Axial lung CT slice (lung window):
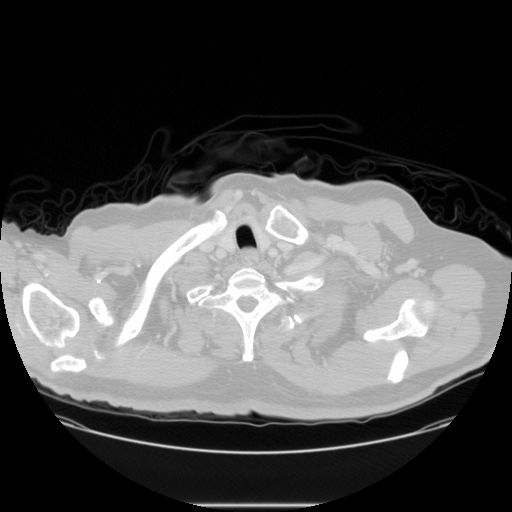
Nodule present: no